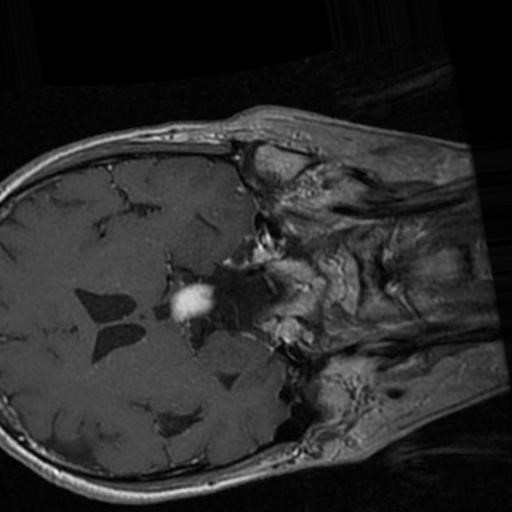
Label: brain_menin